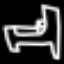
Label: bed